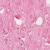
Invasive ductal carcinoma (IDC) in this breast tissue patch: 0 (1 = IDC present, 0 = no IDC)